Current action and preconditions to check: trajectory_clear

Your task: For each precondition in the list above, predict whether it will hold at this action.

Consider the current scene as observed from the mobile robot's camera, and analyze the predicted future states of all dynamic agents (e.g., people, animals, vehicles, or any moving entities) within the NEXT SECOND.

IMPORTANT: Only answer "very likely" if you are absolutely certain—based on strong, clear evidence—that a dynamic agent will violate the precondition in the predicted future state. Do NOT answer "very likely" for unlikely, ambiguous, or low-probability risks.

Ask yourself for each precondition: Is there a high probability, with clear and convincing evidence, that the predicted future states of any dynamic agent will interfere with the predicted future state of the currently executing action within the NEXT SECOND, causing that precondition to fail?

Assess the risk level based on these predictions. Use "likely" or "very likely" if motions create a clear risk of interference.

Use "neutral" or "improbable" if agents are nearby but their predicted paths are clearly diverging or non-conflicting.

Failure Risk Categories: "very improbable", "improbable", "neutral", "likely", "very likely"

Answer Format: Output ONLY the probability_of_failure value from these categories: "very improbable", "improbable", "neutral", "likely", "very likely"

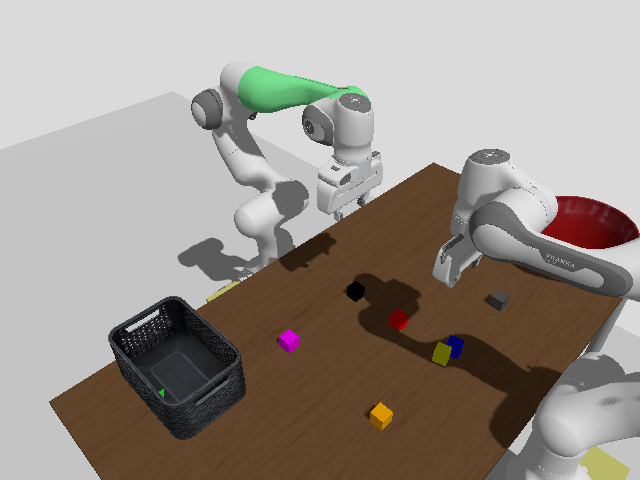

Answer: very improbable